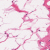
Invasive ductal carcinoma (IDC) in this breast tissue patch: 0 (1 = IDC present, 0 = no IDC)